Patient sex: F
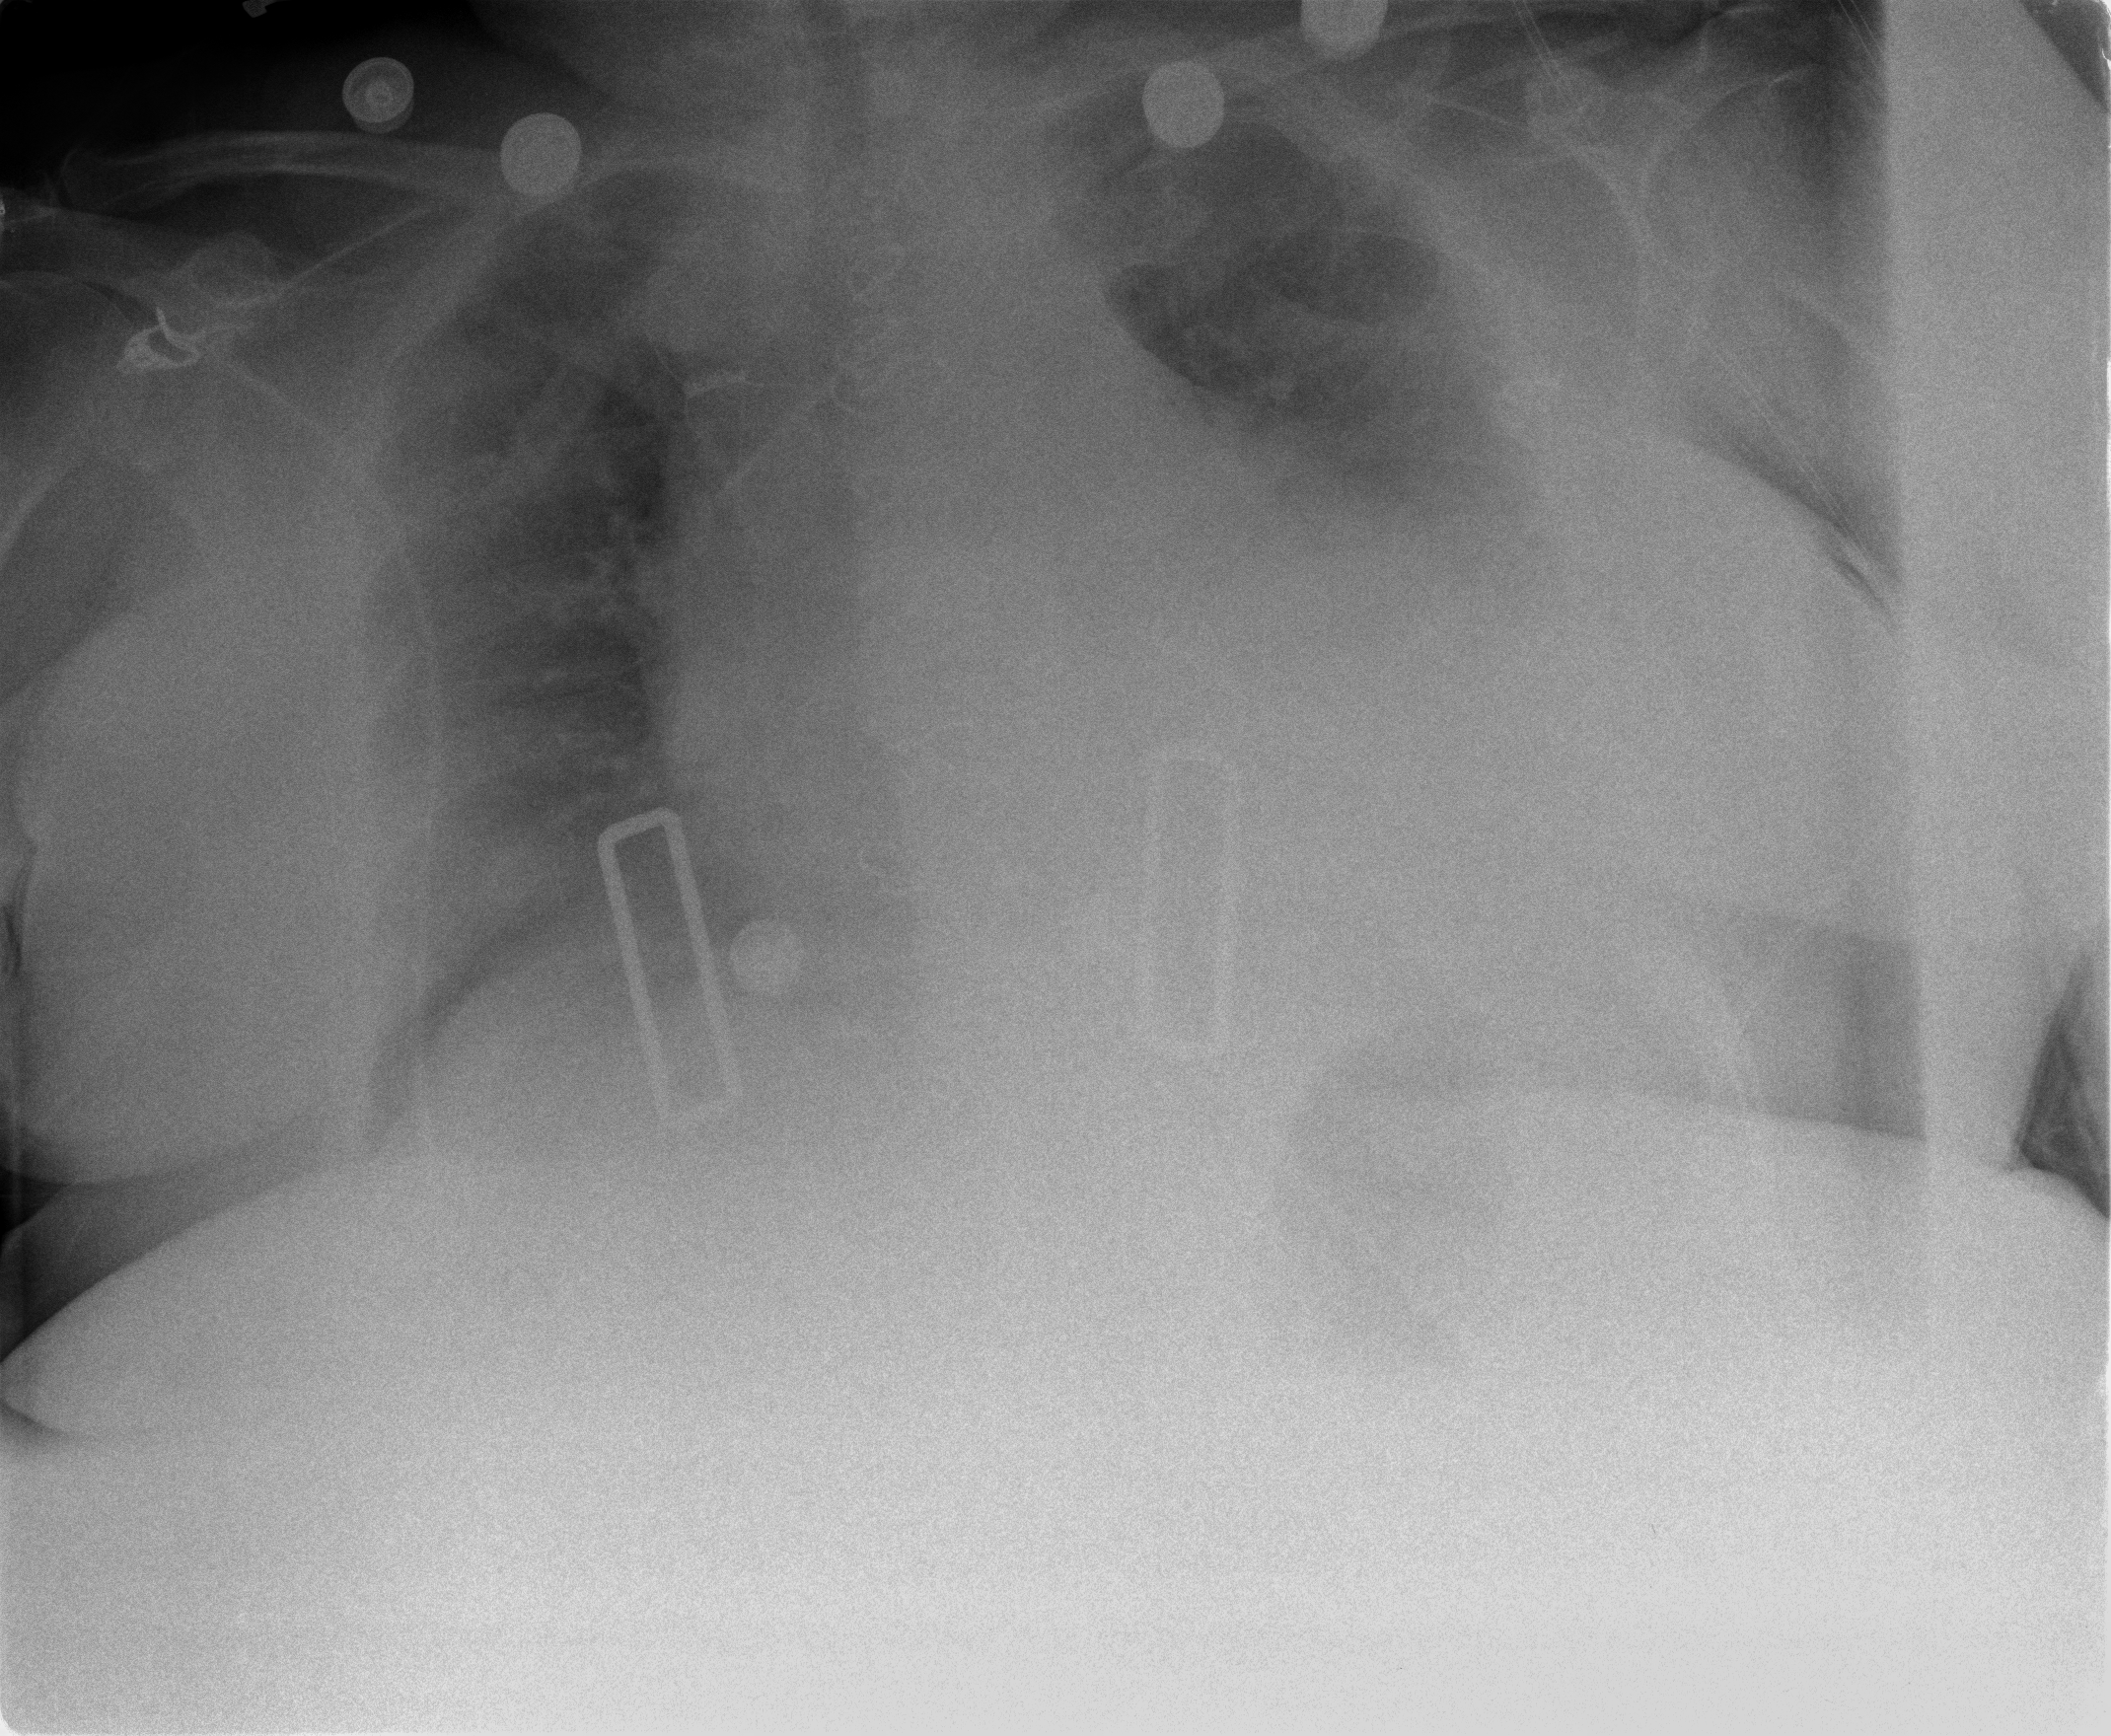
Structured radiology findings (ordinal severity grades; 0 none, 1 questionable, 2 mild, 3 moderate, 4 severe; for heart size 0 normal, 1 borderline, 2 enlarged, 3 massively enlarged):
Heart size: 3
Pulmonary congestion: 2
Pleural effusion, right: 2
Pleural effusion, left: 3
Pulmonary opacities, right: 2
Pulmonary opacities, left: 2
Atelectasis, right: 2
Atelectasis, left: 2